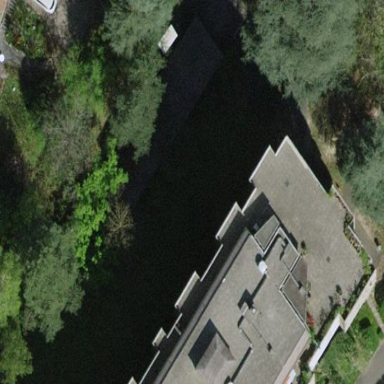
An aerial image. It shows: View of roof of building.